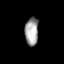
Tissue: lung
Cell type: Others
Senescence score: 0.2182
Nuclear area (px): 366
Mean DAPI intensity: 161.803